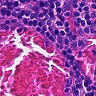
Metastatic tissue present: no